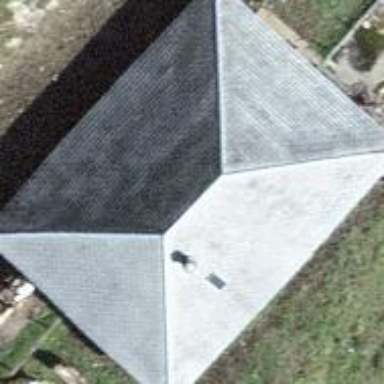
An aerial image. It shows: Stable building.